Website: home-depot
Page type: customer-info-address
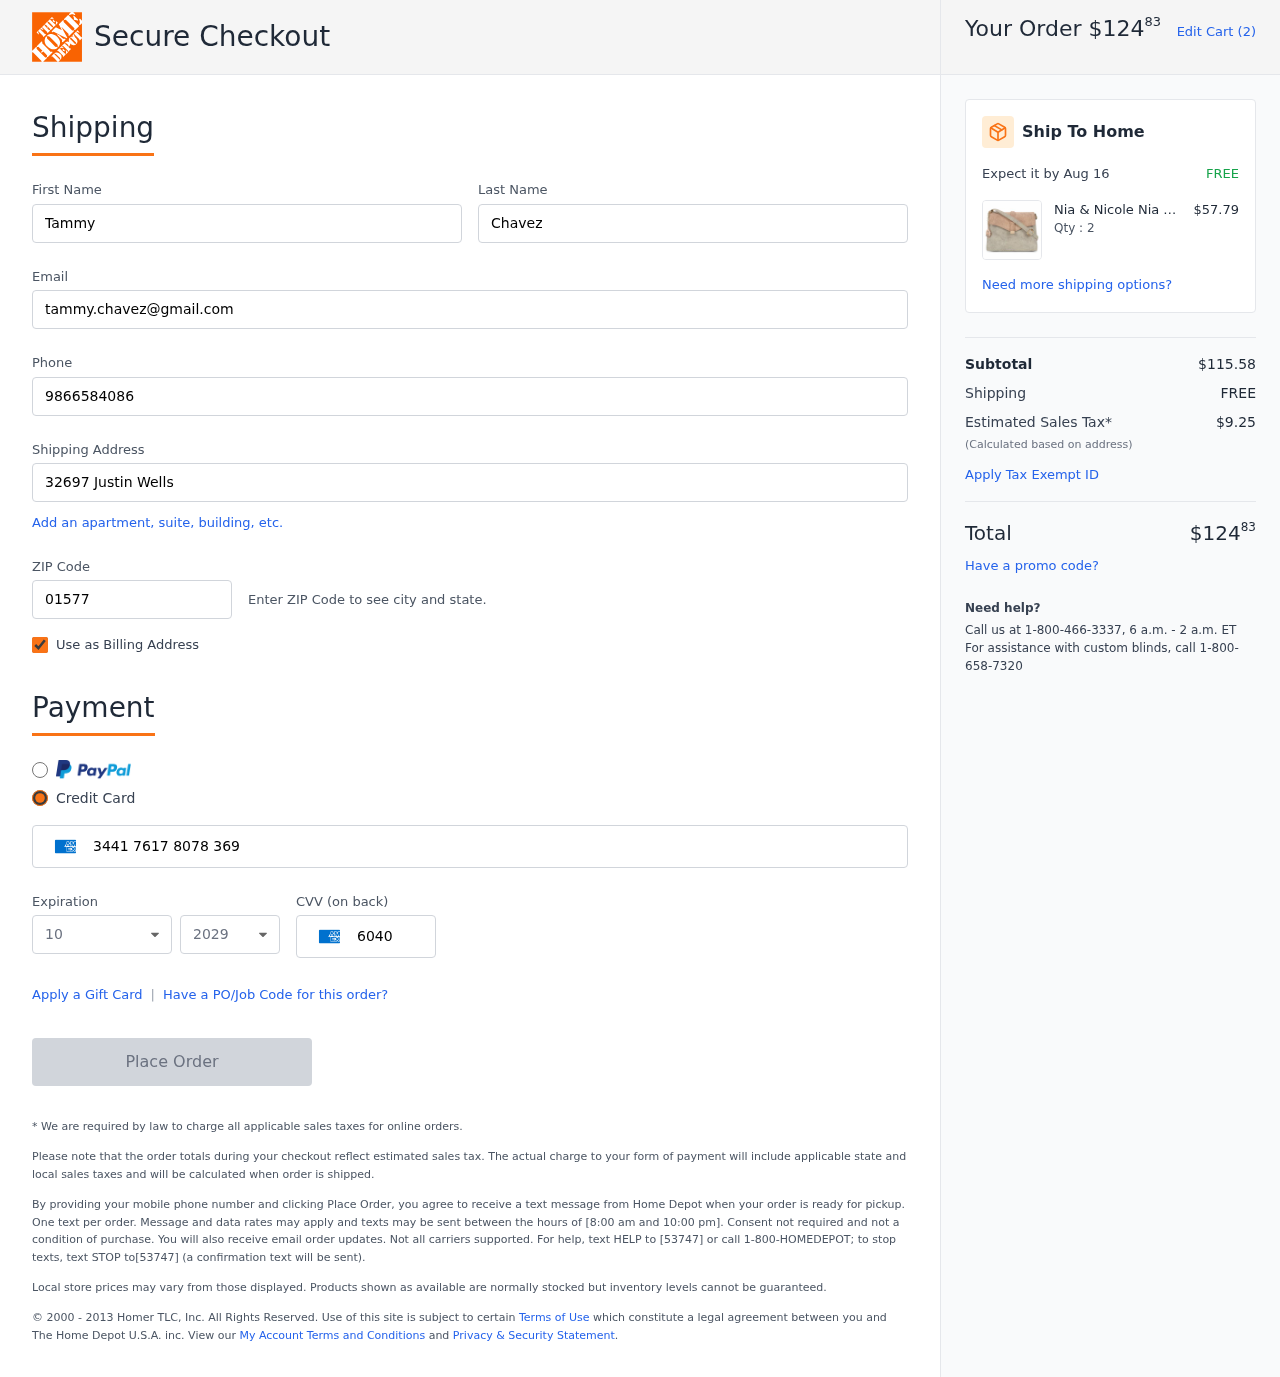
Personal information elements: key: PII_CARD_CVV
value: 6040
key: PII_CARD_EXPIRY_MONTH
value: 10
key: PII_CARD_EXPIRY_YEAR
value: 29
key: PII_CARD_NUMBER
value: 3441 7617 8078 369
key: PII_EMAIL
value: tammy.chavez@gmail.com
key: PII_FIRSTNAME
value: Tammy
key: PII_LASTNAME
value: Chavez
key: PII_PHONE
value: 9866584086
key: PII_POSTCODE
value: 01577
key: PII_STREET
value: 32697 Justin Wells
Product elements: key: PRODUCT1_BRAND
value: Nia & Nicole
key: PRODUCT1_NAME
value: Nia & Nicole Women's Sling Bag (Ivory, Peach)
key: PRODUCT1_NAME
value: Nia & Nicole Women's...
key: PRODUCT1_PRICE
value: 57.79
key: PRODUCT1_QUANTITY
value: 2
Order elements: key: ORDER_TOTAL
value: $12483
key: ORDER_NUM_ITEMS
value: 2
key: ORDER_DELIVERY_DATE
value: Aug 16
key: ORDER_SUBTOTAL
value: $115.58
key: ORDER_SHIPPING_COST
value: FREE
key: ORDER_TAX
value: $9.25